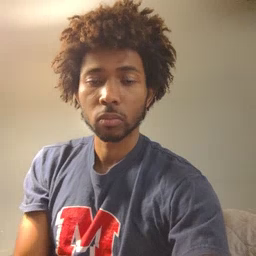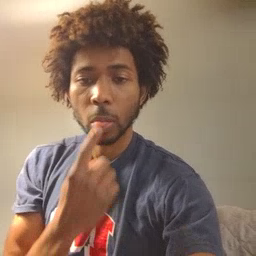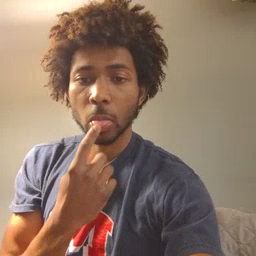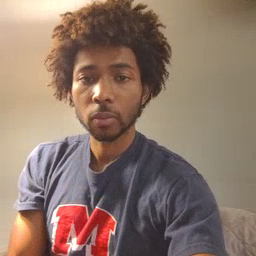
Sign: tongue